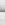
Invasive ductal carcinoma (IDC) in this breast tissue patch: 0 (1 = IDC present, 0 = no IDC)